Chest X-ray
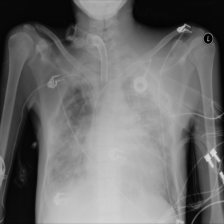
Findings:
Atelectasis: negative
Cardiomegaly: negative
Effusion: negative
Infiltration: positive
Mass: negative
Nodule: negative
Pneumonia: negative
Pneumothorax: negative
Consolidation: negative
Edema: negative
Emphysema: negative
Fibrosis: negative
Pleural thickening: negative
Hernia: negative